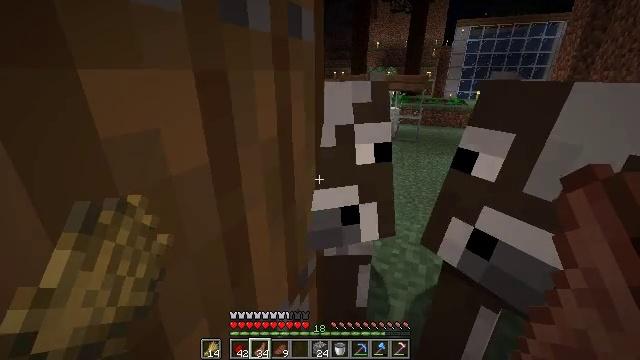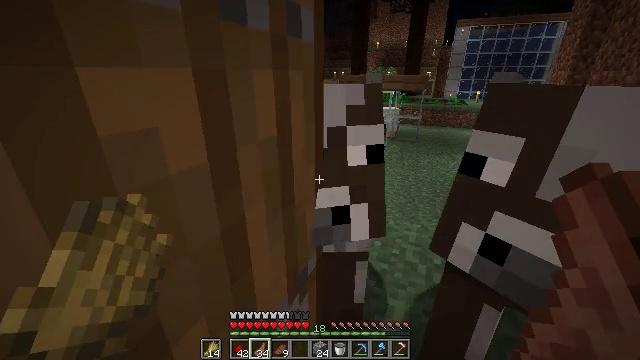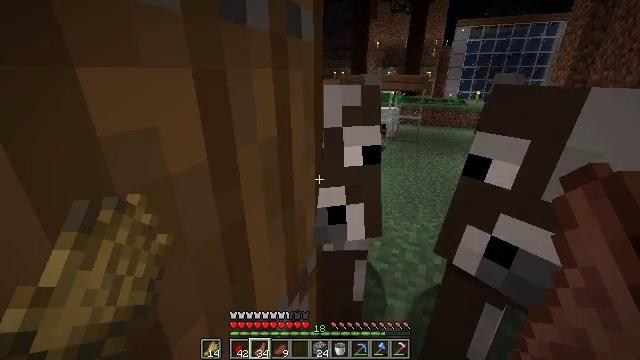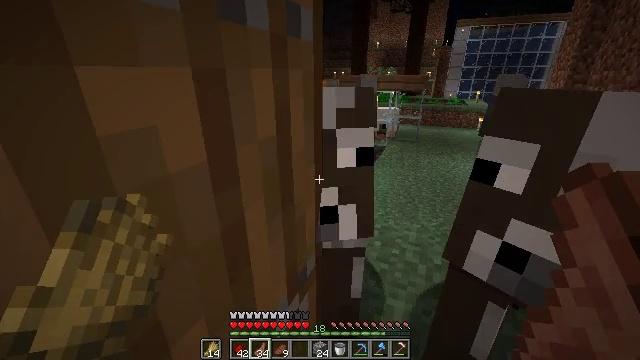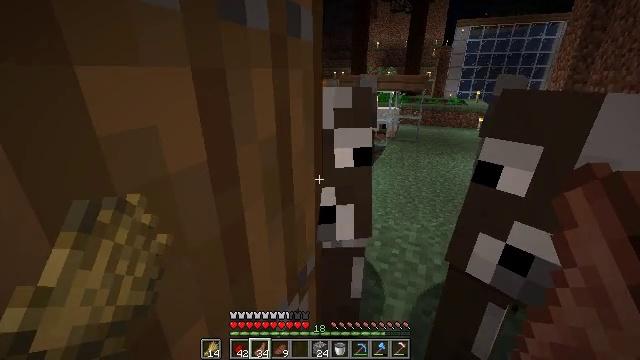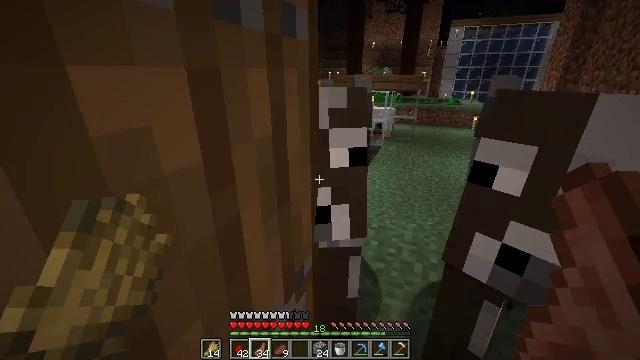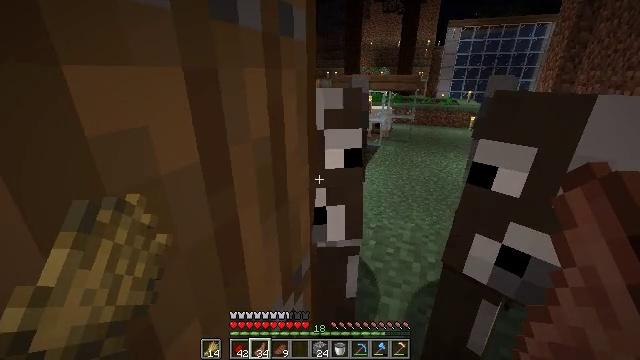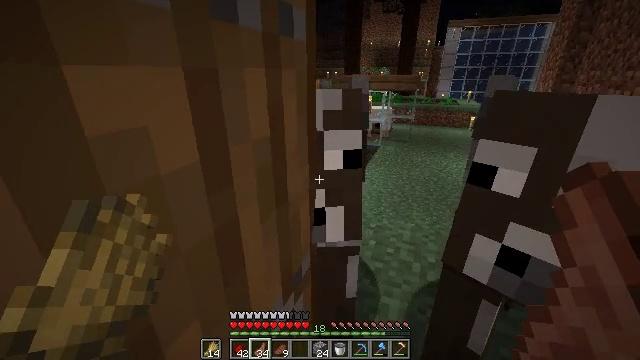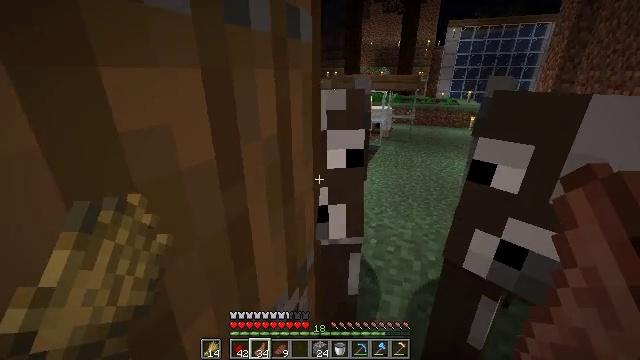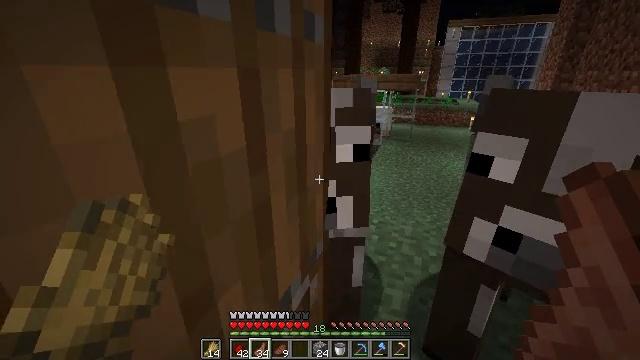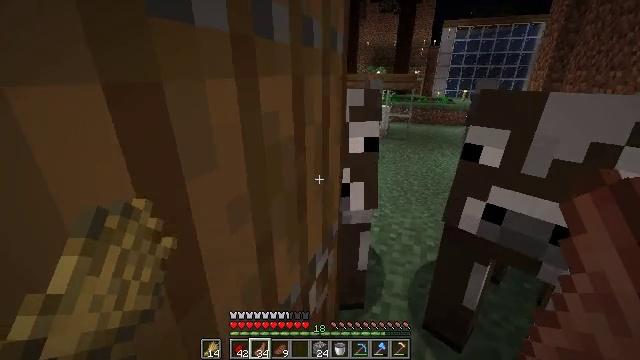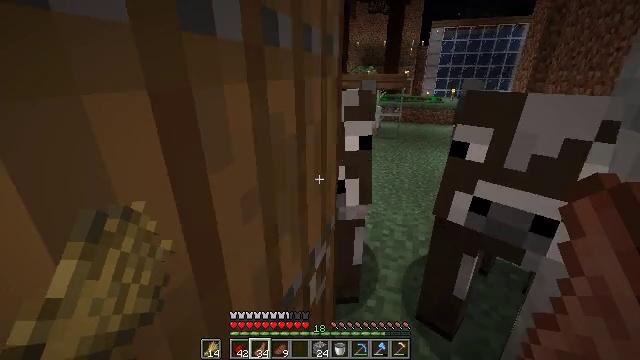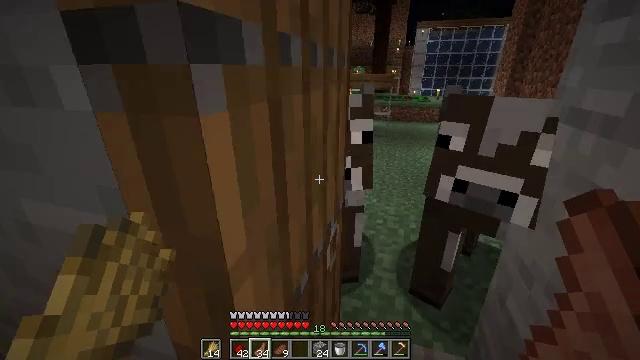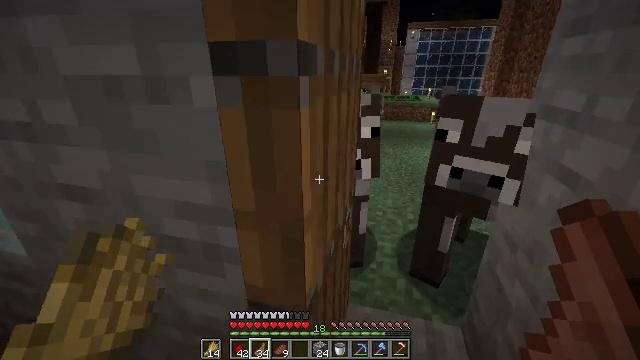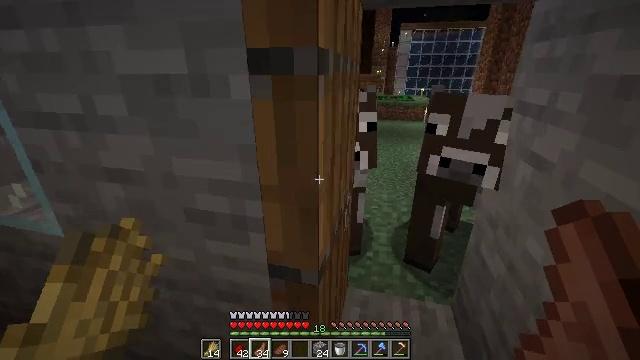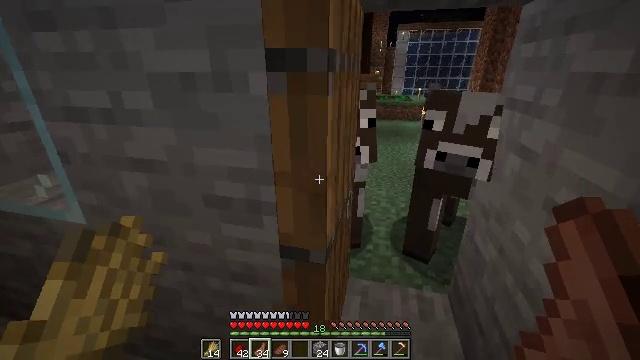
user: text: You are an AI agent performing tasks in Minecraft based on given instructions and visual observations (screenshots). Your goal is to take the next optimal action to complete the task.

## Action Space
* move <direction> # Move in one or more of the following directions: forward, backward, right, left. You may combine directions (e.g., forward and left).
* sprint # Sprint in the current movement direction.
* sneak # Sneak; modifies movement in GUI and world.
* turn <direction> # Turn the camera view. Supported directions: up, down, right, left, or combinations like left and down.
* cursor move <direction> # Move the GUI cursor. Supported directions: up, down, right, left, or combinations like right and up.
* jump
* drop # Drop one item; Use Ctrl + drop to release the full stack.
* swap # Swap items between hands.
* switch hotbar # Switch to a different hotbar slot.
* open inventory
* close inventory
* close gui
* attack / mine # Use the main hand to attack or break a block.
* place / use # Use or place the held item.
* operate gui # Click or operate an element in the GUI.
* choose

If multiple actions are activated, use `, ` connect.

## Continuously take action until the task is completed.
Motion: motion action
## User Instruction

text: Build a spruce fence using the crafting table.
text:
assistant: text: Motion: no_op
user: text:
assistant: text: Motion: no_op
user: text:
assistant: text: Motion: no_op
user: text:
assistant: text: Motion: no_op
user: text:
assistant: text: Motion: no_op
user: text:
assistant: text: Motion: no_op
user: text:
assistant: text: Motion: no_op
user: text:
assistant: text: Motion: move left
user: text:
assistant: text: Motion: move back and move left
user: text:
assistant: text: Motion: move back and move left
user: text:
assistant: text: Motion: move back and move left, turn right
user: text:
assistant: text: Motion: move back and move left, turn right
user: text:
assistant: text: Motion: move back and move left, turn right
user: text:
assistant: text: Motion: move back, turn right
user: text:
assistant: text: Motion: no_op
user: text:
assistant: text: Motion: no_op
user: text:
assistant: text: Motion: no_op
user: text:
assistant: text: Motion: no_op
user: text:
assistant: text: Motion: no_op
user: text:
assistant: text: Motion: no_op
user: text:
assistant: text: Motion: no_op
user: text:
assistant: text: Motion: turn right
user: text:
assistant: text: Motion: no_op
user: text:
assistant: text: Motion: no_op
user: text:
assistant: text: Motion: no_op
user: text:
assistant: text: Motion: turn right
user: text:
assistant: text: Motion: no_op
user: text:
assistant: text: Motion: no_op
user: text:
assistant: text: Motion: no_op
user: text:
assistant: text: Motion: no_op